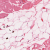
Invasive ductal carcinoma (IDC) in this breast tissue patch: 0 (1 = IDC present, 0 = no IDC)